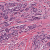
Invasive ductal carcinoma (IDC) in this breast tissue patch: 1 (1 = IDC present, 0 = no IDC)